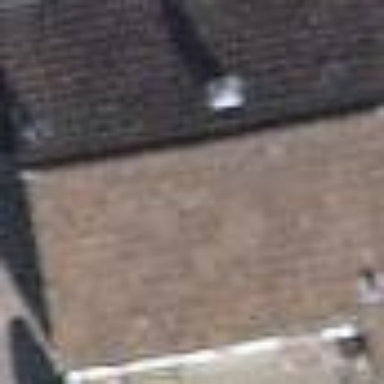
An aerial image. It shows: Building with pitched roof.